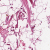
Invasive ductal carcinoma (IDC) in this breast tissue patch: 0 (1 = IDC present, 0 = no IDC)